Group 1:
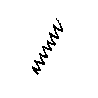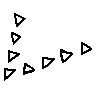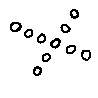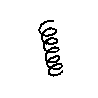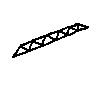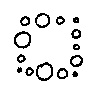
Group 2:
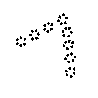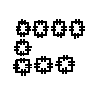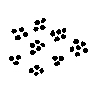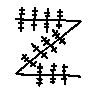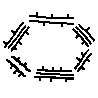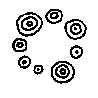
Rule separating the two groups: Object made of objects vs. object made of objects made of objects.
Concepts: cluster, nesting, recursion
Author: Harry E. Foundalis